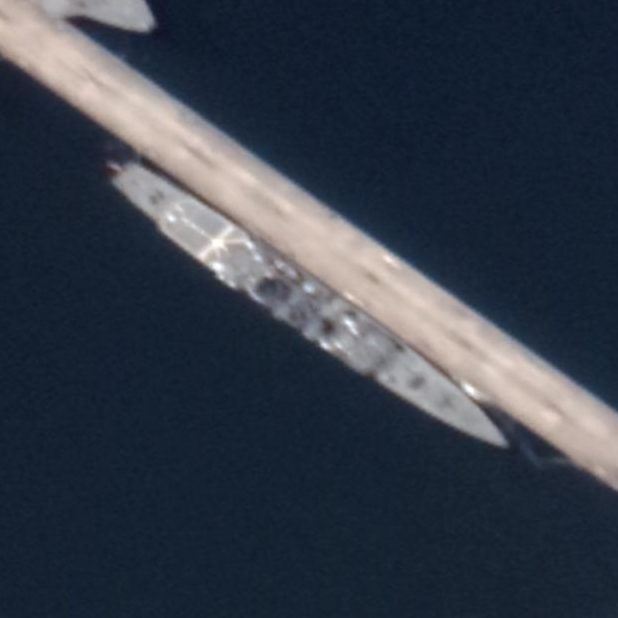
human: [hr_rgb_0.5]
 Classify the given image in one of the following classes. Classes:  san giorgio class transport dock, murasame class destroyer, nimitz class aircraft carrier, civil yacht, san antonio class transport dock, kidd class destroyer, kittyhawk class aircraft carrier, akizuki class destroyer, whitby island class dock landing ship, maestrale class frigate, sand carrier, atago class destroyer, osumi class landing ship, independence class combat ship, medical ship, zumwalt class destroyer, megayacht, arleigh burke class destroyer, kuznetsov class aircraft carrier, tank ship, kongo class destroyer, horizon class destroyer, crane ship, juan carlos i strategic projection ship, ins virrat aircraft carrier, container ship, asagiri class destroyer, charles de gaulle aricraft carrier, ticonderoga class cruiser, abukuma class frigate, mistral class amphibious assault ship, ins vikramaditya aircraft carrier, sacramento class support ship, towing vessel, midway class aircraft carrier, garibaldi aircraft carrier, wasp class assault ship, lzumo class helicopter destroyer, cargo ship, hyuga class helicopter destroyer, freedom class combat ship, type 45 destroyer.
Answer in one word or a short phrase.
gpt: Abukuma class frigate